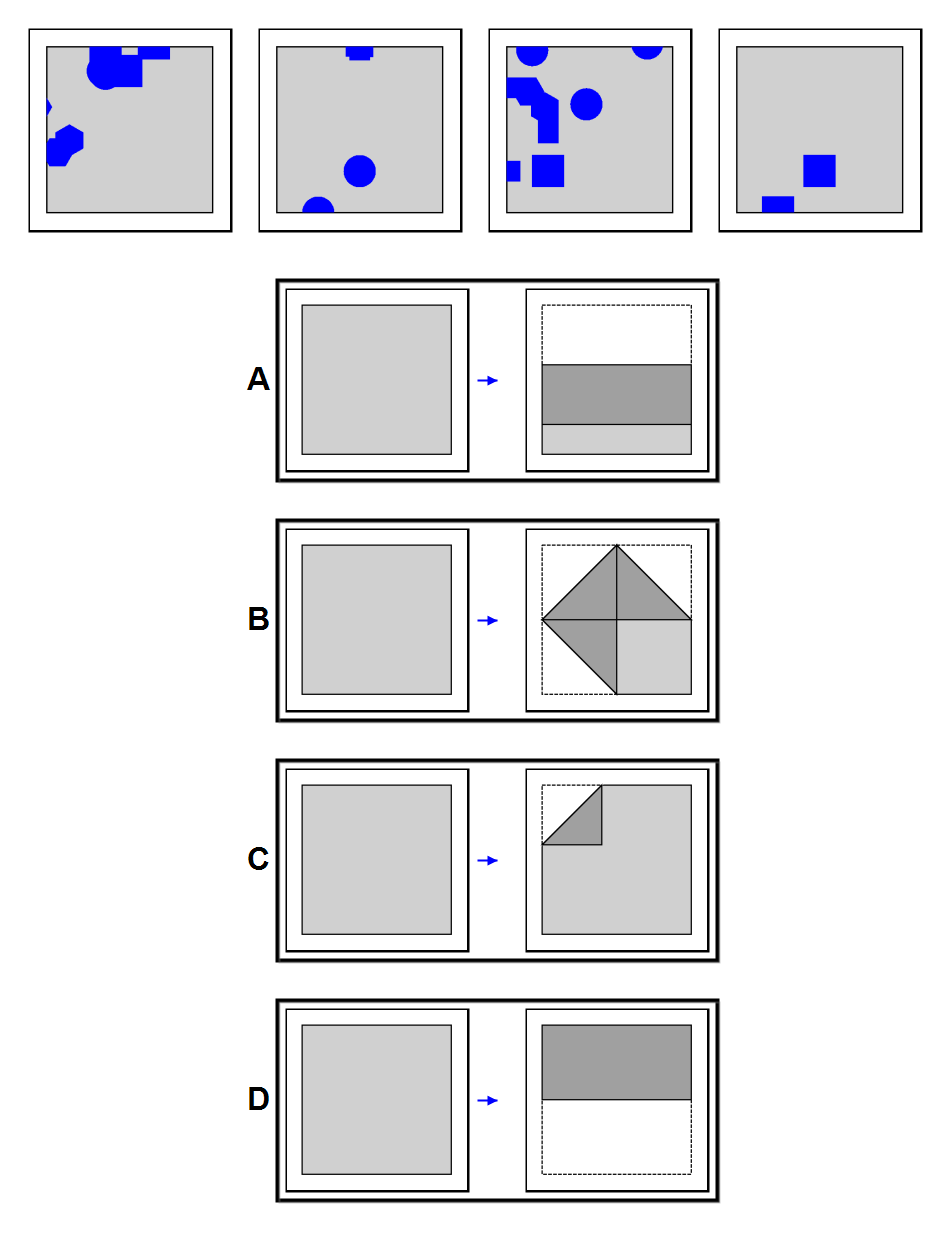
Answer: B